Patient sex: M
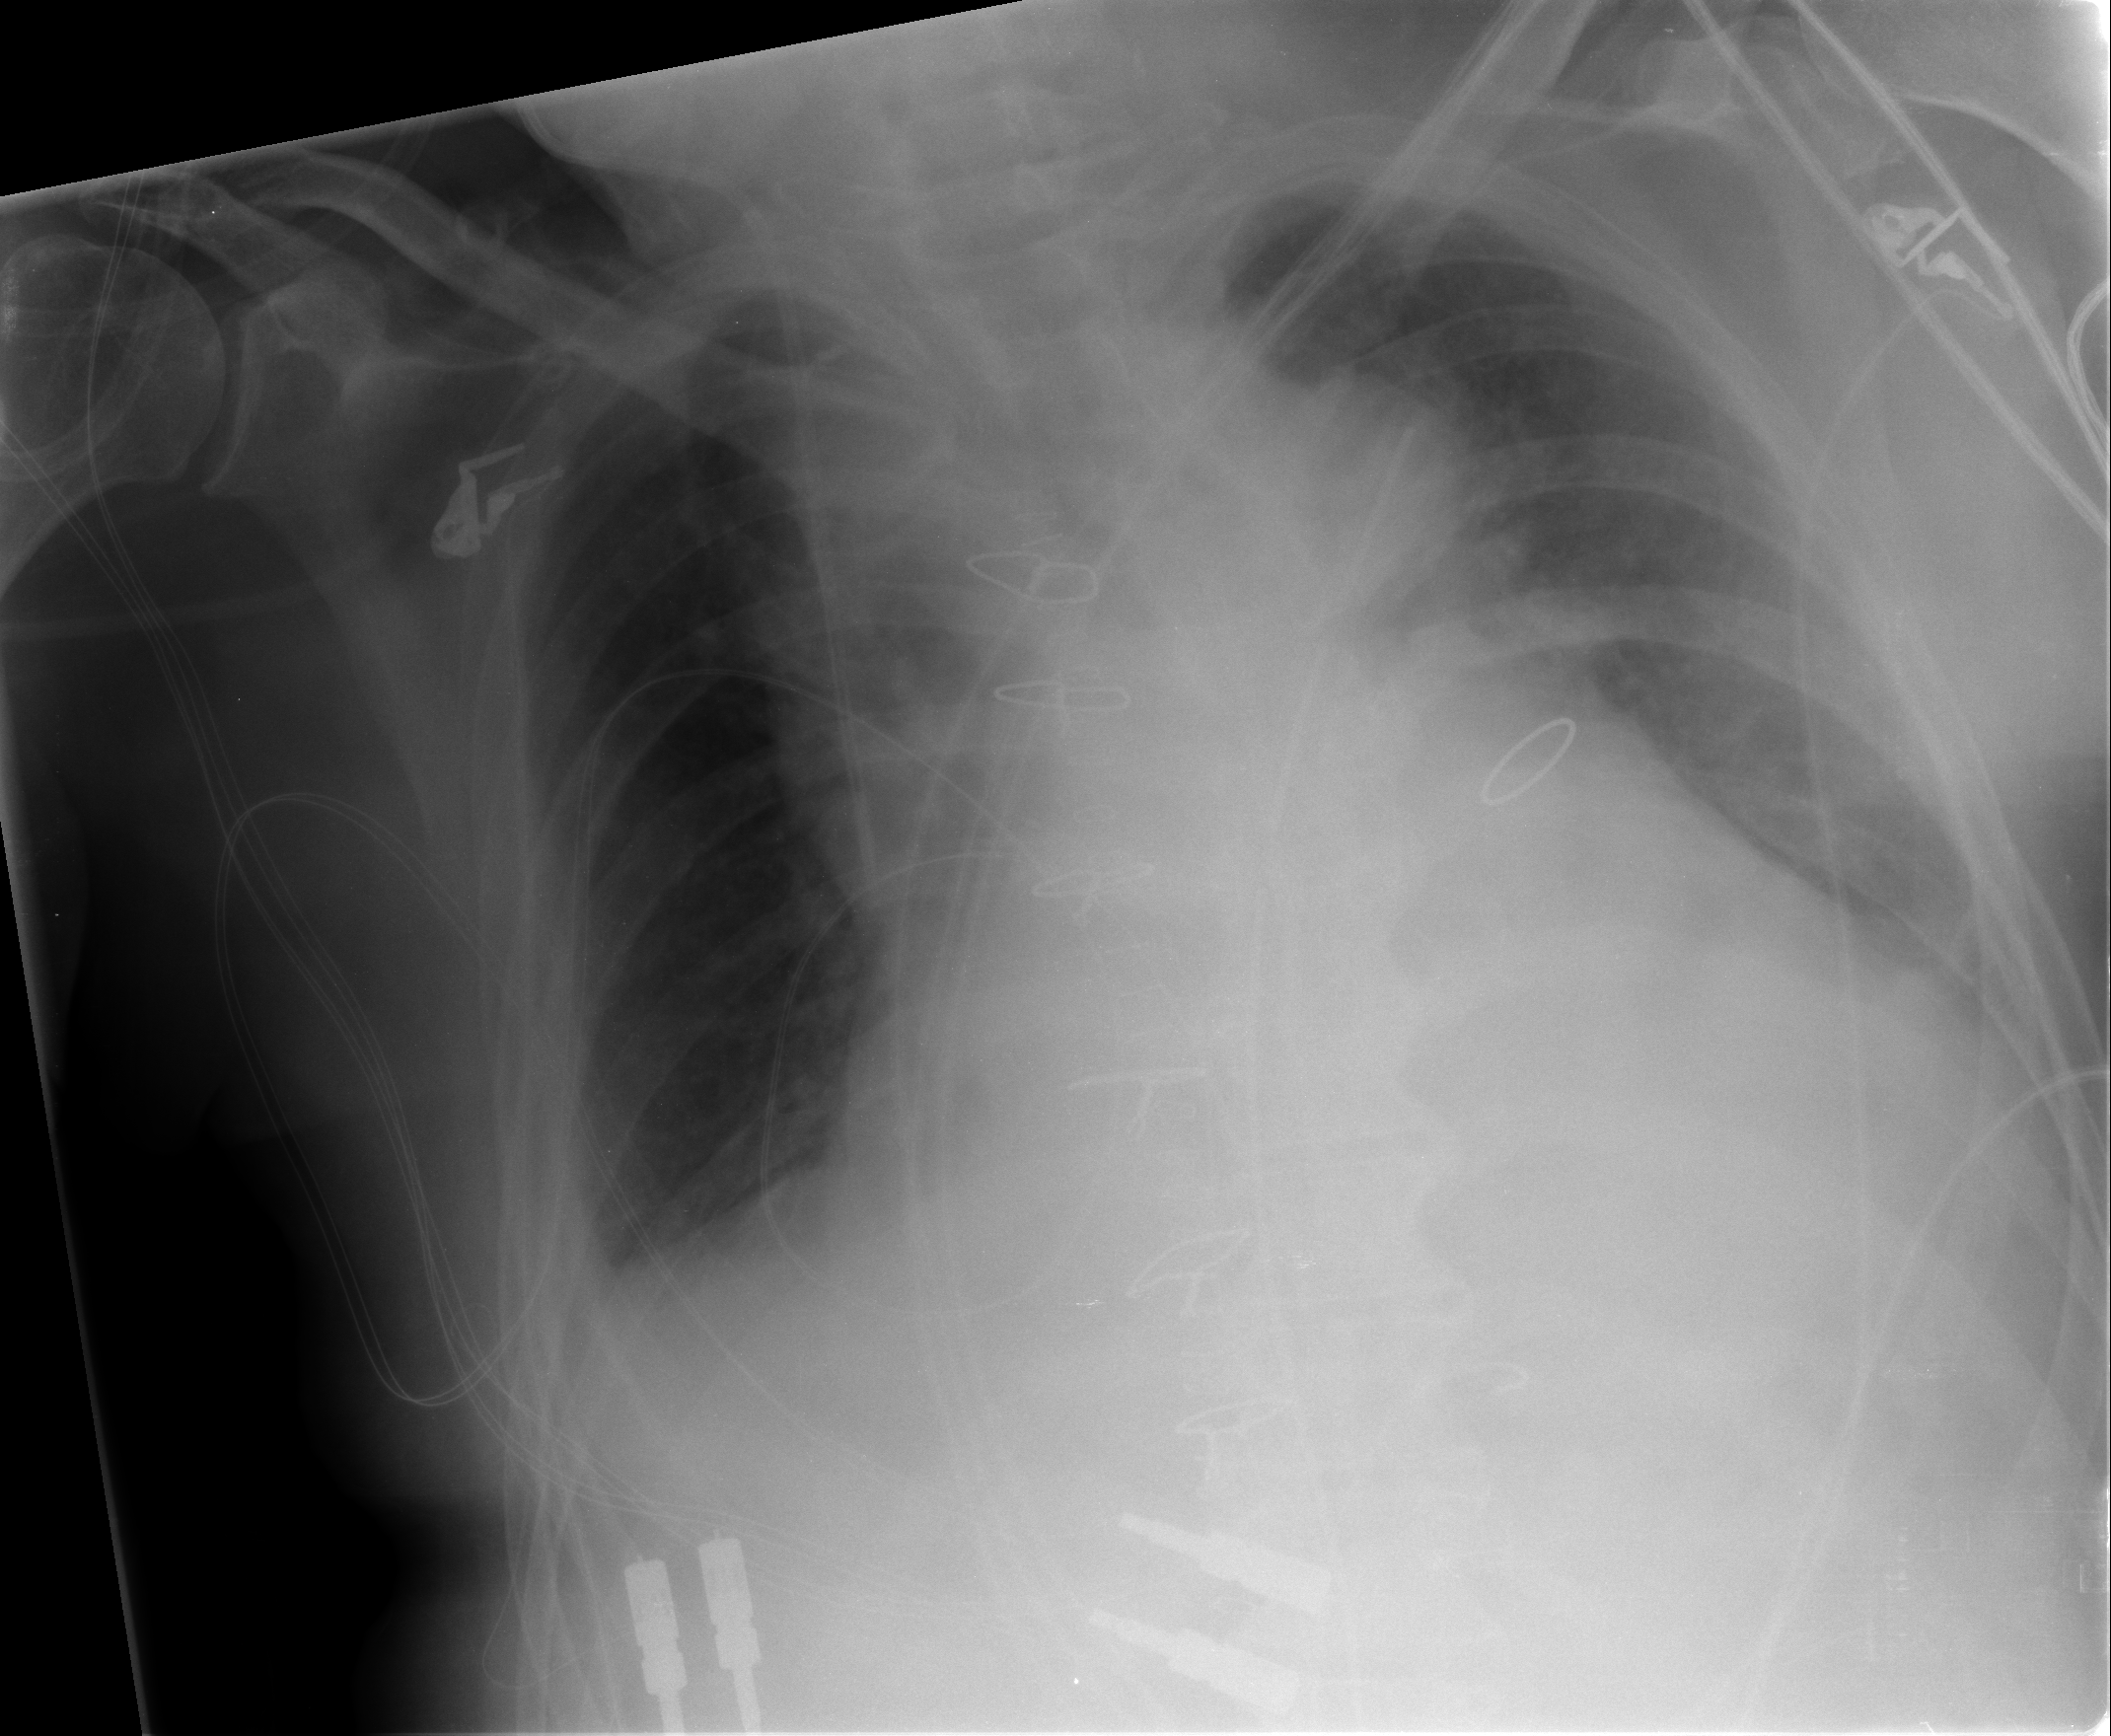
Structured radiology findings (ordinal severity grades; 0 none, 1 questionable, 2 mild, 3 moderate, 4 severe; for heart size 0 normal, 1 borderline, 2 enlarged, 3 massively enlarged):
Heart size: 2
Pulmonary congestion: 1
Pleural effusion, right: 1
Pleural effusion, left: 2
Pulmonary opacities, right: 0
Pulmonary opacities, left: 1
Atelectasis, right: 2
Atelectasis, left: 2